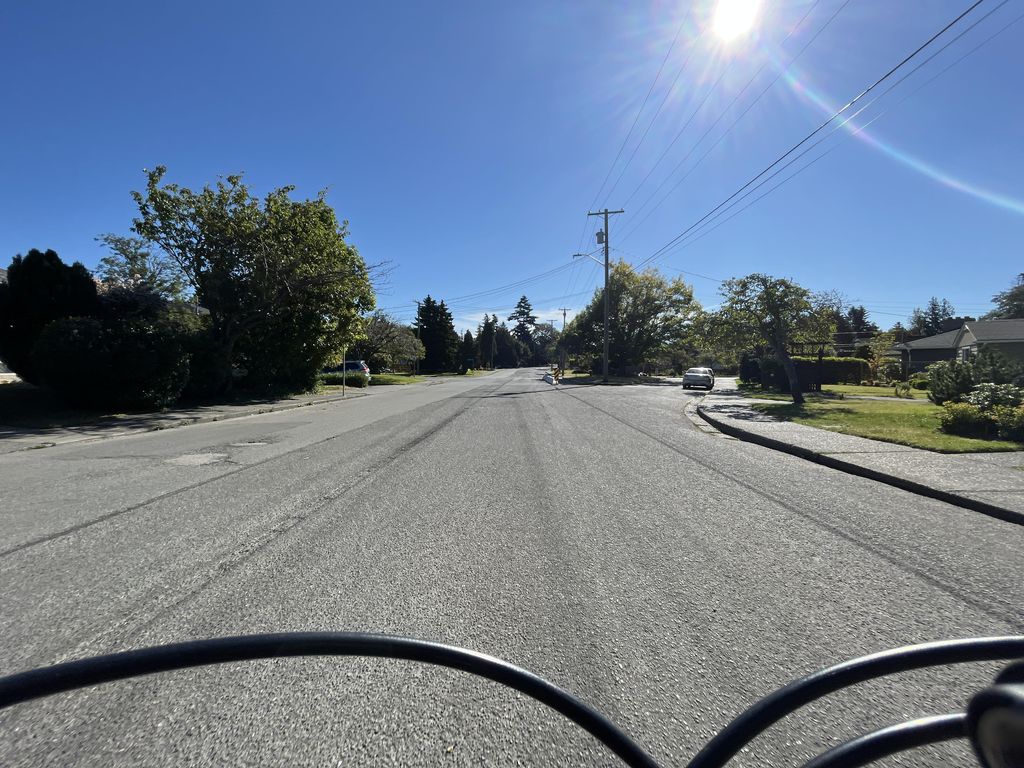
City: victoria